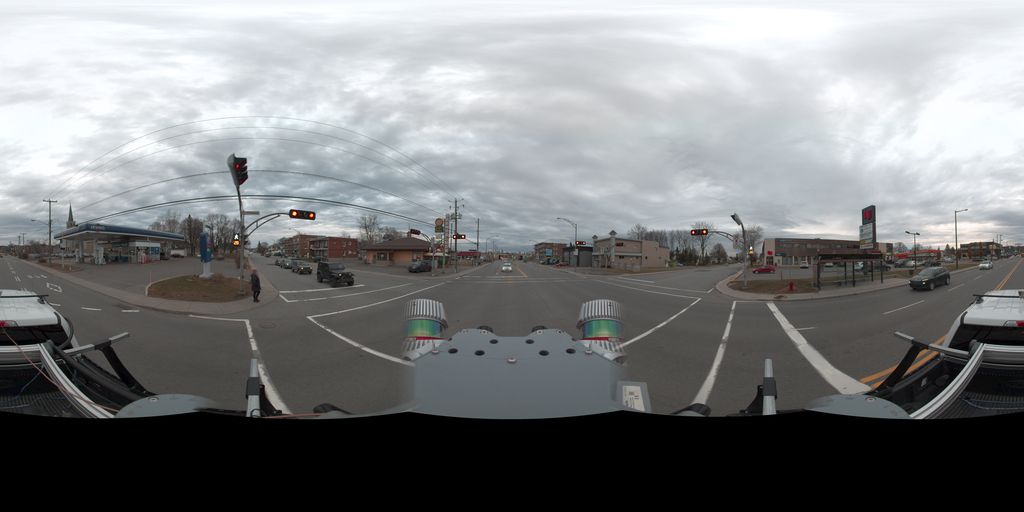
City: quebec_city